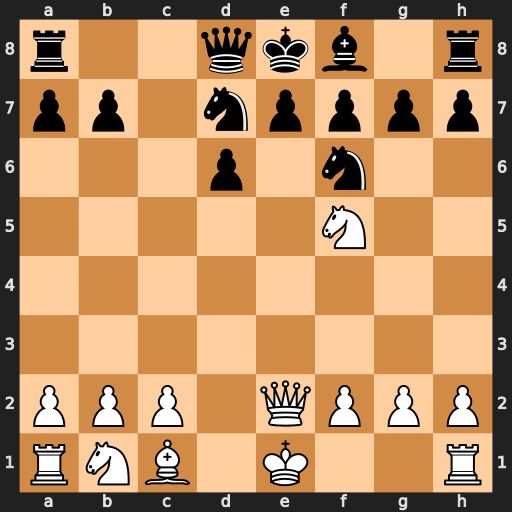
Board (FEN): r2qkb1r/pp1npppp/3p1n2/5N2/8/8/PPP1QPPP/RNB1K2R
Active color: w
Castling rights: KQkq
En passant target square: -
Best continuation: Nxd6#